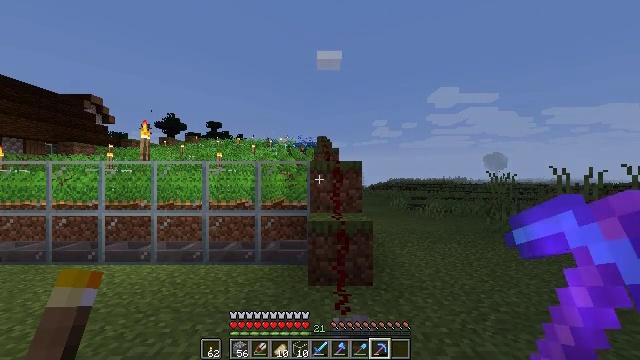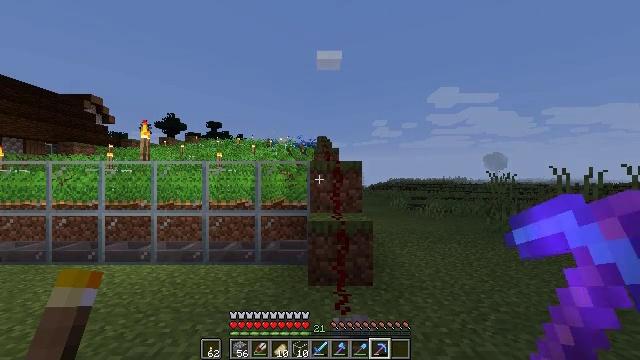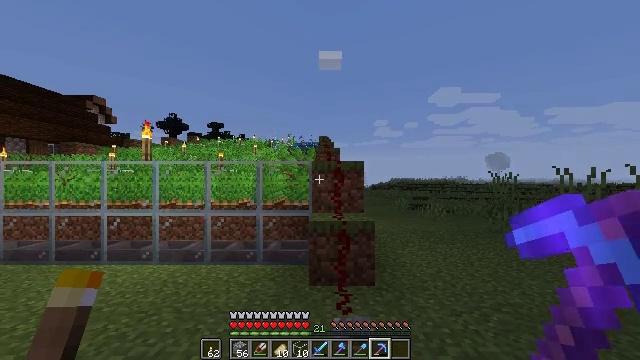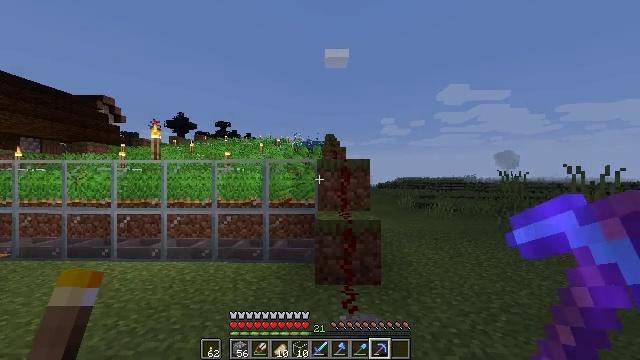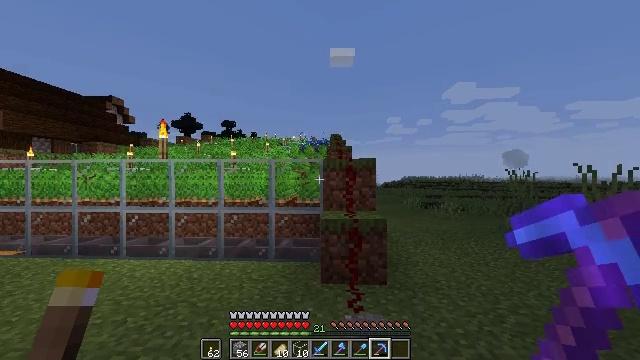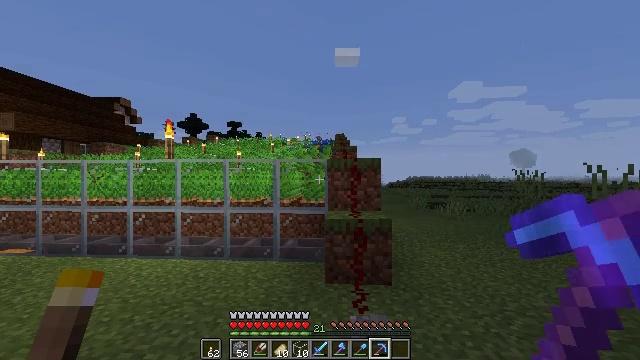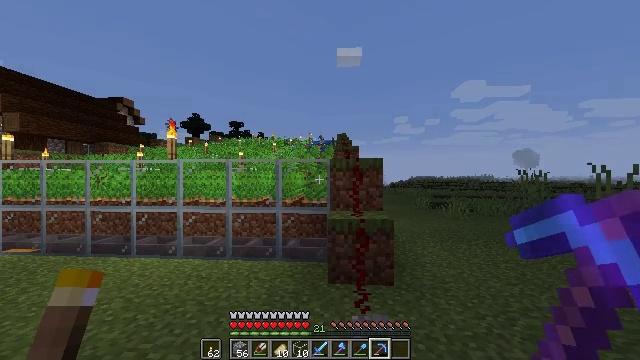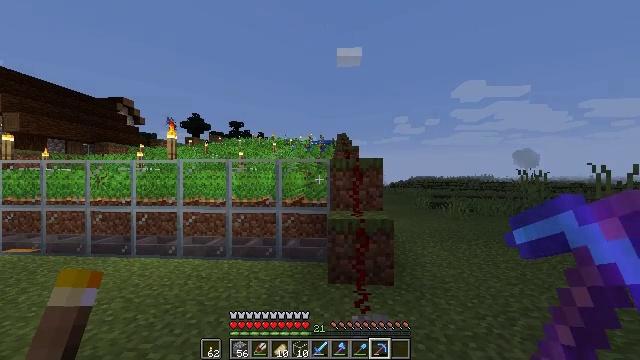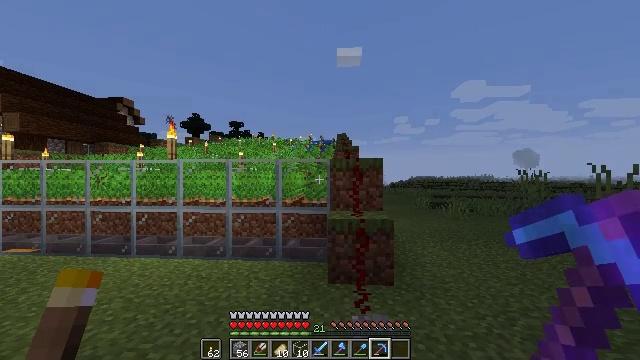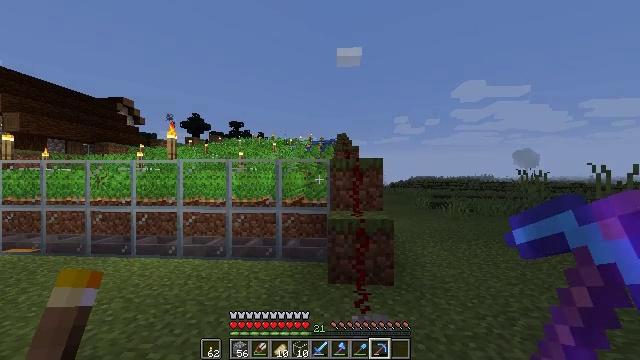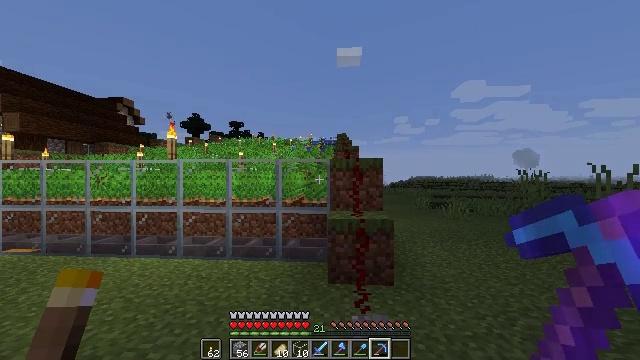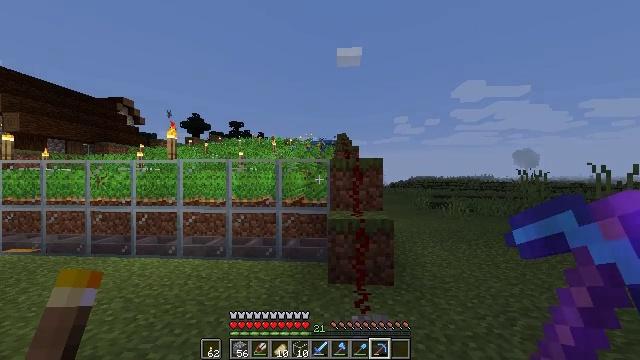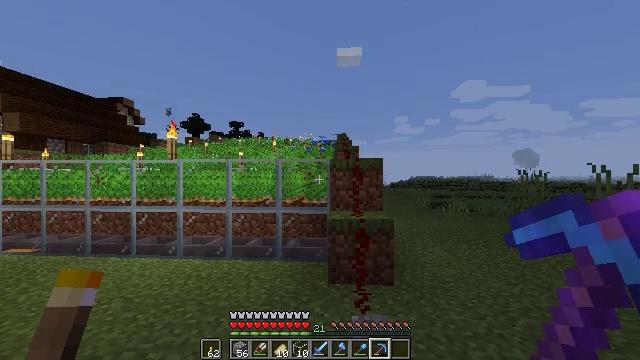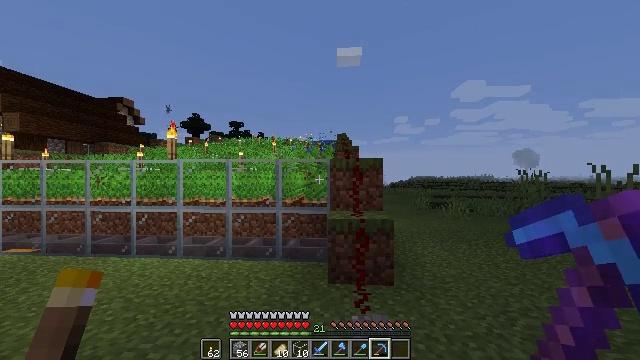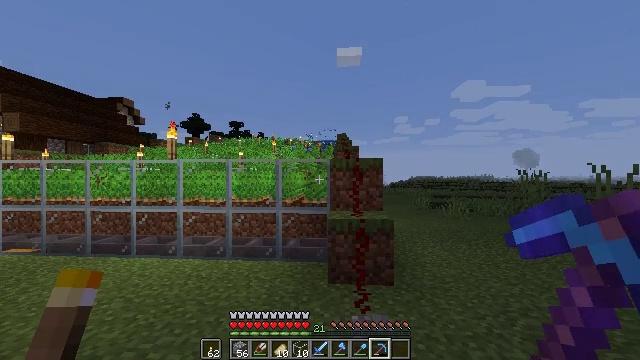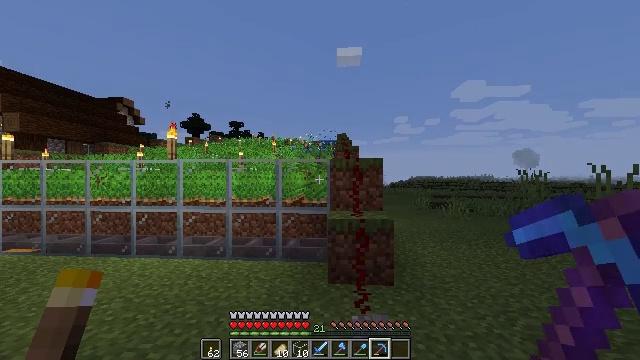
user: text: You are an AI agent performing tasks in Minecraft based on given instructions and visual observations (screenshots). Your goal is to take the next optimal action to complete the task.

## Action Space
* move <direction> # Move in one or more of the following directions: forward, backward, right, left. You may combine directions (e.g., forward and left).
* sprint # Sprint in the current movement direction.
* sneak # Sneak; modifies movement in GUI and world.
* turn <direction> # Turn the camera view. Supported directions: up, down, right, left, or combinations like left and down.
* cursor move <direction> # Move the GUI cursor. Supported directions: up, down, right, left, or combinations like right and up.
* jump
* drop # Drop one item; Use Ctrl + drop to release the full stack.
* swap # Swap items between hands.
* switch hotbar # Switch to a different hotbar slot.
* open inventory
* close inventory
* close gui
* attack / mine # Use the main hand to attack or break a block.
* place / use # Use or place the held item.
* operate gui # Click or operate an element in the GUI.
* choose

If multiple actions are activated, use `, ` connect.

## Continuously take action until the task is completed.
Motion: motion action
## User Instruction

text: Mine the redstone wire connected to mechanisms.
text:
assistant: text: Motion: no_op
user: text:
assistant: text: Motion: no_op
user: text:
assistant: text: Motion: turn left
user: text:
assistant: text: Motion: turn left
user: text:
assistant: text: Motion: turn left
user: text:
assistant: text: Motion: no_op
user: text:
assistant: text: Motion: no_op
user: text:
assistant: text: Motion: no_op
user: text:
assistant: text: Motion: no_op
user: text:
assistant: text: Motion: no_op
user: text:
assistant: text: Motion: no_op
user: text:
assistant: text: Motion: no_op
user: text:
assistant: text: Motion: no_op
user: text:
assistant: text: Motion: no_op
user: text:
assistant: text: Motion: no_op
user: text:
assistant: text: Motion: no_op
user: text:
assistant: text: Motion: no_op
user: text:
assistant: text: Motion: no_op
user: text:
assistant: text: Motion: no_op
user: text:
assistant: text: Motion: no_op
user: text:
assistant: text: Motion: no_op
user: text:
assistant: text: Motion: no_op
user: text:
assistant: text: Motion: no_op
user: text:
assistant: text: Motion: no_op
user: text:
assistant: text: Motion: no_op
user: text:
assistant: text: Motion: no_op
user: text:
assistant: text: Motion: no_op
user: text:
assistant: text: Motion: no_op
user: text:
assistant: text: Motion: no_op
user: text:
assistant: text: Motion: no_op